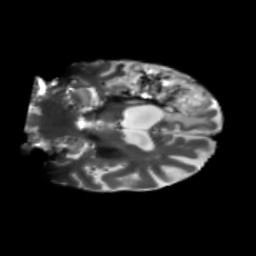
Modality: T2w
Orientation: coronal
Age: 68
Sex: male
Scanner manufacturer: siemens
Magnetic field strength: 3 T
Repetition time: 5.47 s
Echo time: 0.0854 s